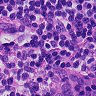
Metastatic tissue present: no